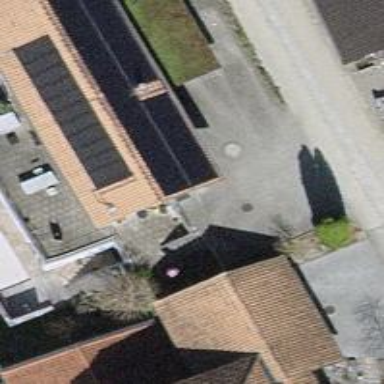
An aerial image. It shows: Solar photovoltaic panel generator.